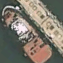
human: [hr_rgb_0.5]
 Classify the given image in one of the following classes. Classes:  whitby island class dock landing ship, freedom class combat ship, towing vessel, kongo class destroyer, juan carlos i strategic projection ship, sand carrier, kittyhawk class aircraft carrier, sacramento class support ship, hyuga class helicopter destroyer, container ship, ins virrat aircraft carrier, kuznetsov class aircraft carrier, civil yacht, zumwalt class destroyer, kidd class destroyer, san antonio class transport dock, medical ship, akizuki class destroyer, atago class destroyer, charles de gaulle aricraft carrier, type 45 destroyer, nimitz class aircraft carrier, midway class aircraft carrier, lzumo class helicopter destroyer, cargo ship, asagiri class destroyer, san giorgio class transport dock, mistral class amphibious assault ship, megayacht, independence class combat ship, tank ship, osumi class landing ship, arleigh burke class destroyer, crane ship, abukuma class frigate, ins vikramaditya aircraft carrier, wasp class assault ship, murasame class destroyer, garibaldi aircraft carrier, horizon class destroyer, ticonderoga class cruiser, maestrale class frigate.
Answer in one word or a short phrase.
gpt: Towing vessel